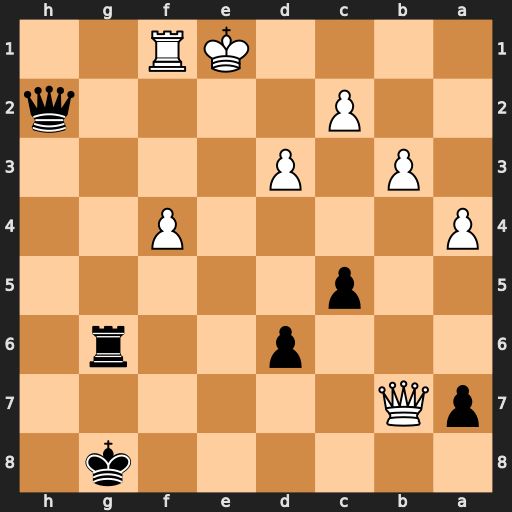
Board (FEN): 6k1/pQ6/3p2r1/2p5/P4P2/1P1P4/2P4q/4KR2
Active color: b
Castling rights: -
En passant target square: -
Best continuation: Re6+ Kd1 Qe2+ Kc1 Qxf1+